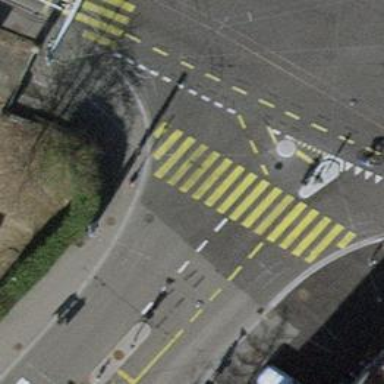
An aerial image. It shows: Asphalt footway with crossing controlled by traffic signals.